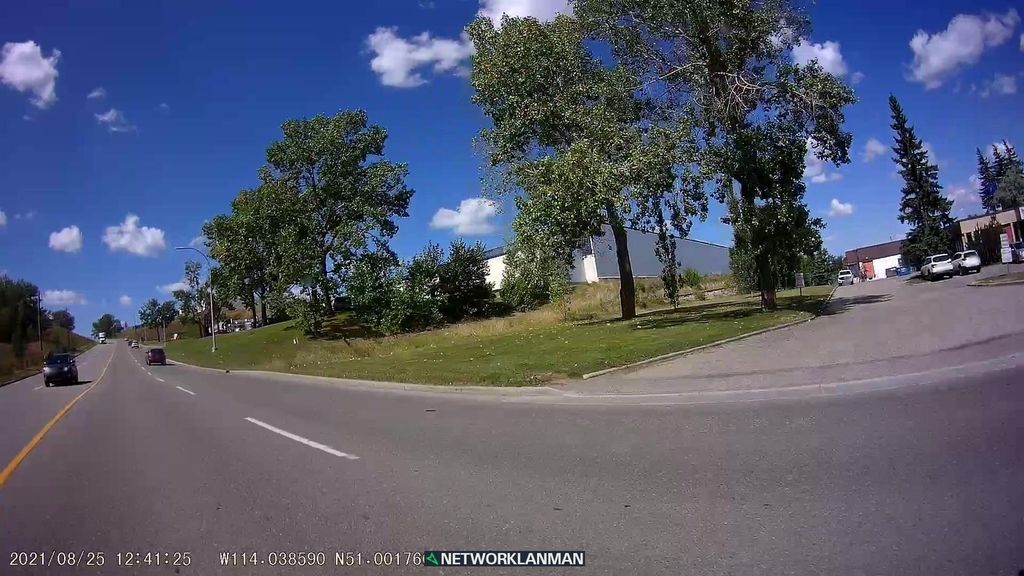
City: calgary